Field crop: tomato
Growth stage: 1
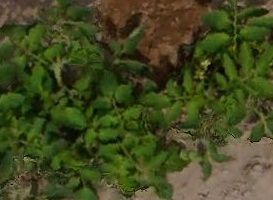
Species: tomato